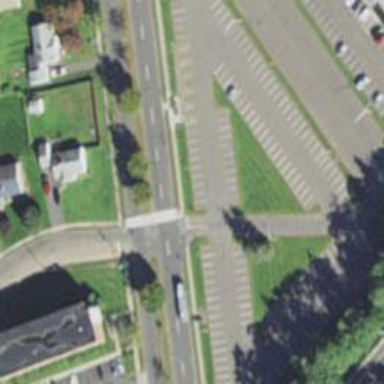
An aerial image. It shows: Unmarked crossing on the road.